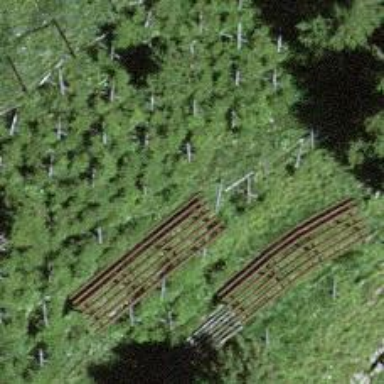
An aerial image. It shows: Snow fence that is man-made.